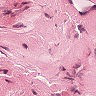
Metastatic tissue present: no